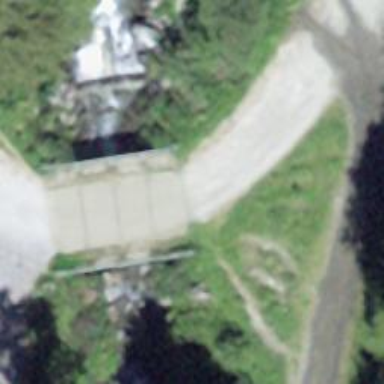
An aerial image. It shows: Bridge over well-maintained track. The track is at grade 1 level and is primarily used for downhill skiing.